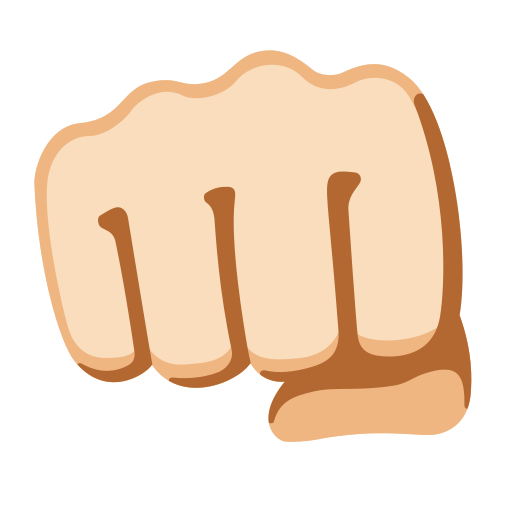
Emoji: 👊🏻